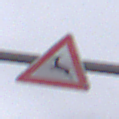
Verkehrszeichen: WildwechselRechts
Umgebung: Outdoor, Nature
Tageszeit: Midday
Wetter: Overcast
Licht: Natural
Jahreszeit: NotSpecified
Kontrast: LowContrast